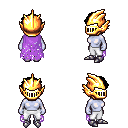
a pixel art fantasy rpg character, female body template, dark elf, purple skin, maroon tattered cape, white pants, black curly afro hairstyle, gold helm, metal boots, four views (front, back, left, right), 2x2 character sprite sheet, small pixel art, hard edges, no anti-aliasing